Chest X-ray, PA view. Patient: 16 years old, sex M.
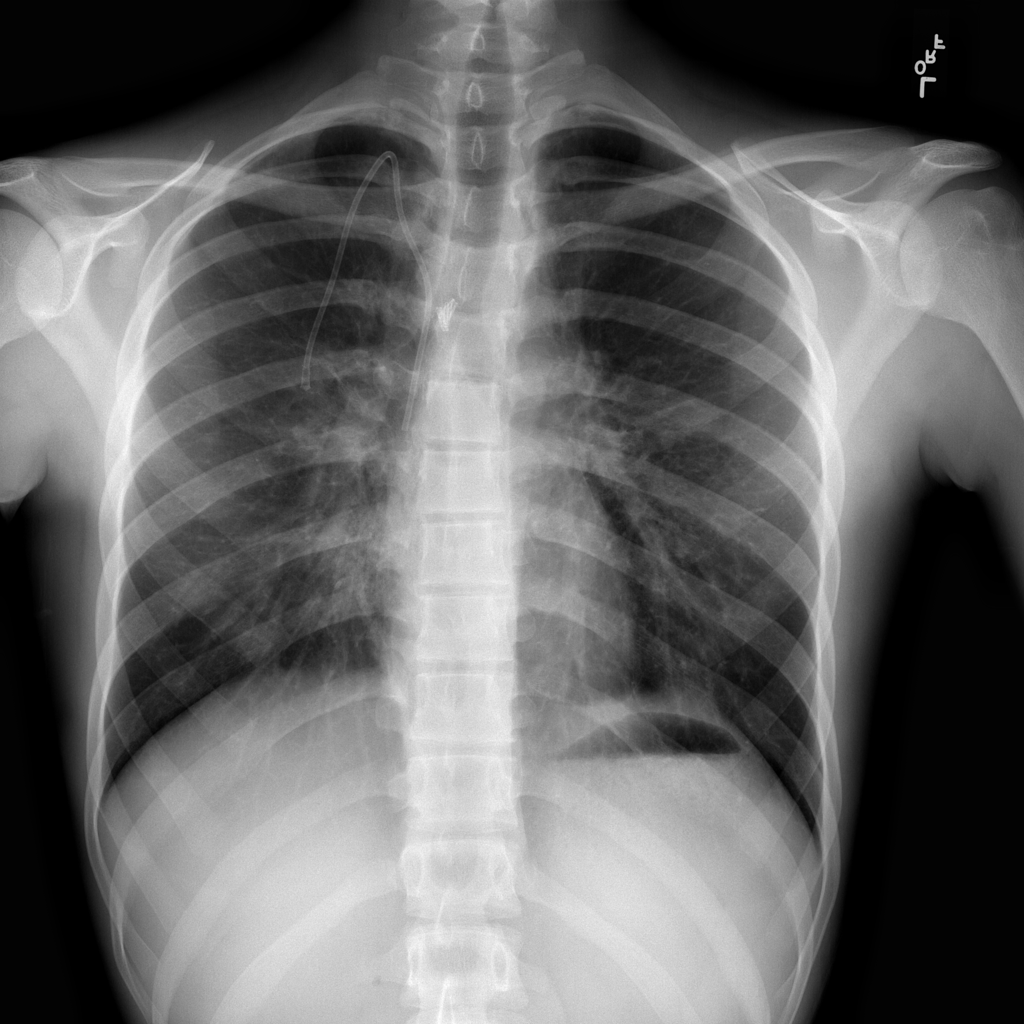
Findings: No Finding